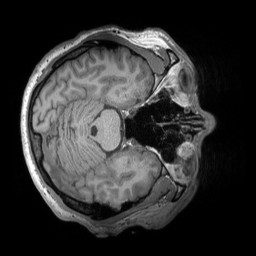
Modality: T1w
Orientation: axial
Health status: healthy